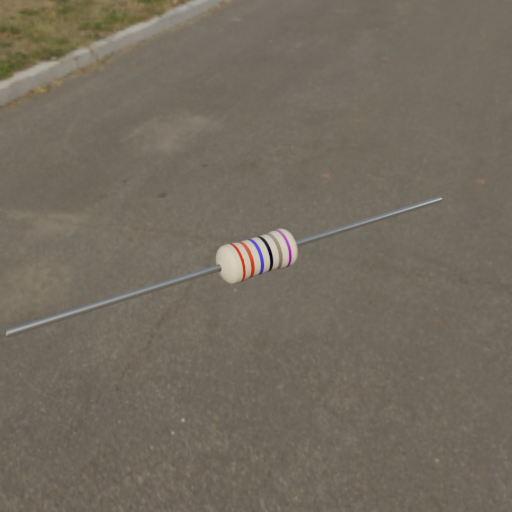
Resistor colour bands (in order): red, red, blue, black, gray, violet